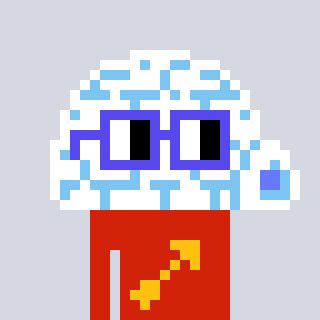
a pixel art character with square blue glasses, a igloo-shaped head and a red-colored body on a cool background